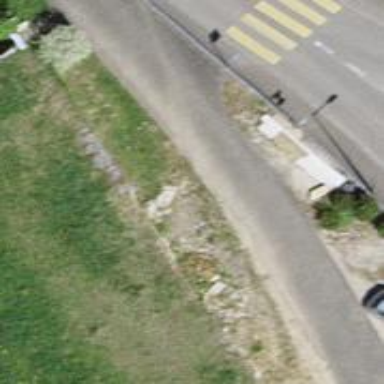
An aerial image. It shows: Retaining wall.